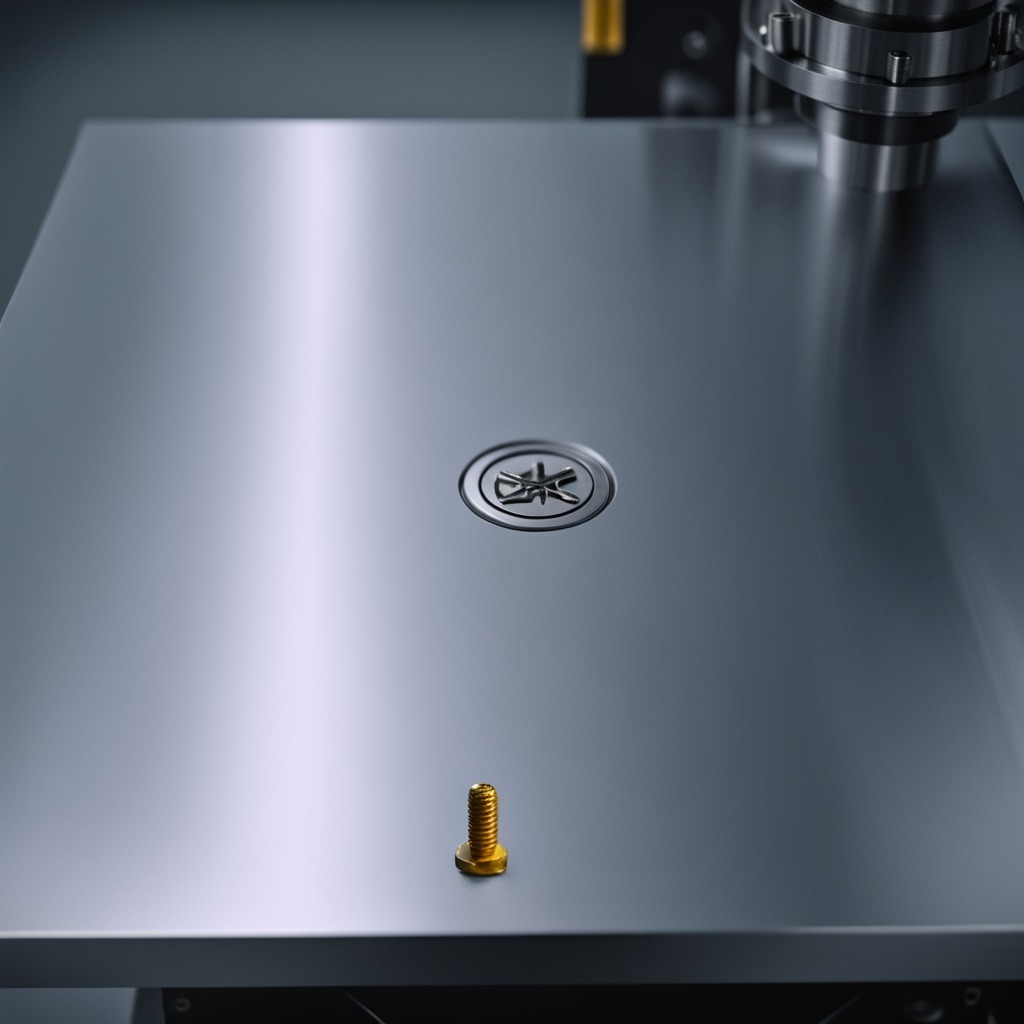
A metal screw lies on the metal table in a machine shop under fluorescent lights.